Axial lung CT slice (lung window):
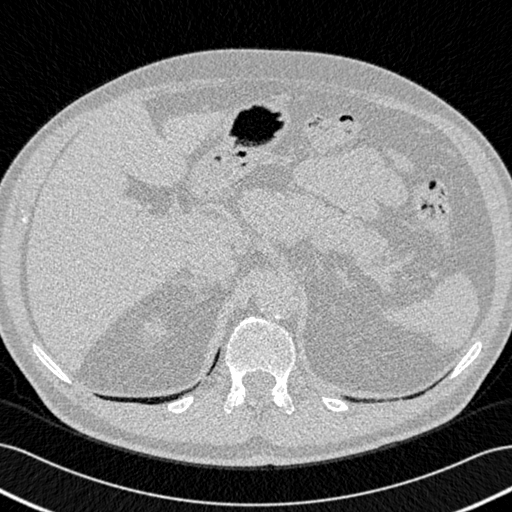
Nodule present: no